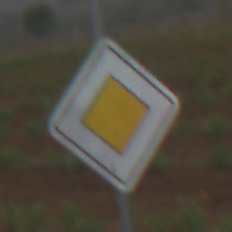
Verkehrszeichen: Vorfahrtsstrasse
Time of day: Midday
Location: Outdoor (Nature)
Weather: PartlyCloudy
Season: NotSpecified
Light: Natural